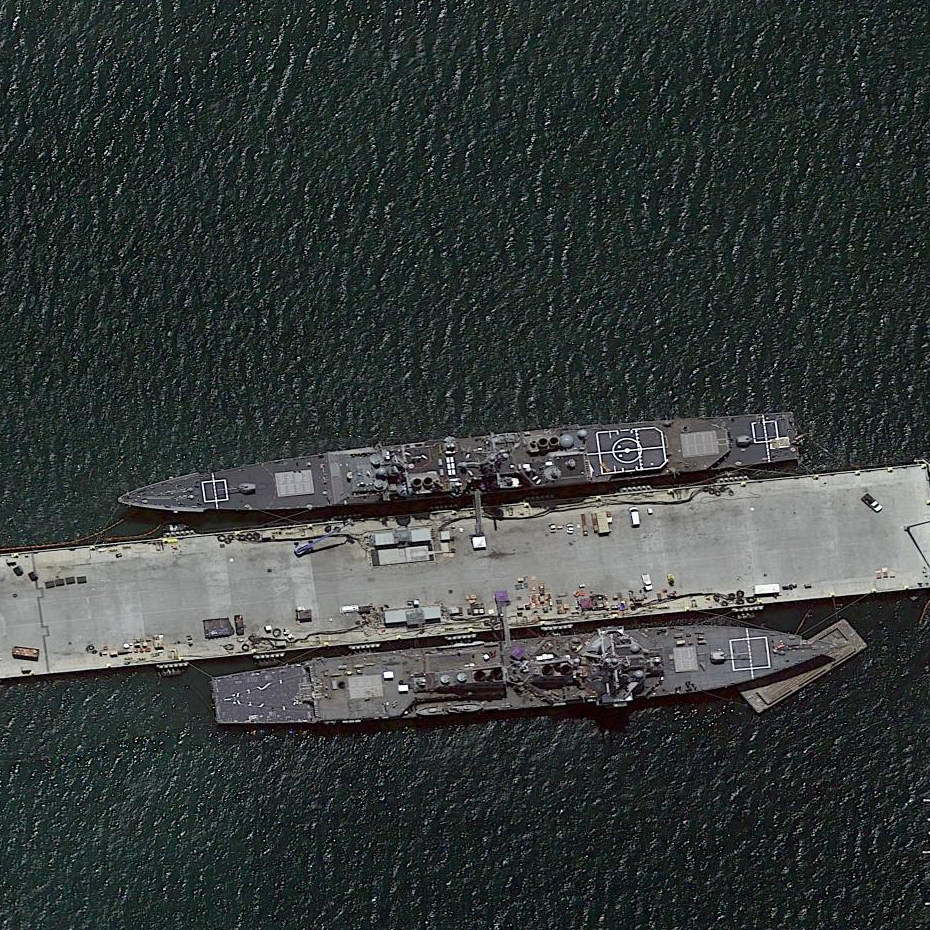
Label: cruiser